Question: I must start with I am quite a javascript novice.
Currently I am making a website where a whole bunch of items are listed. Each item has a default image and 3 images of different angles of the product. I am using JQuery to show a full sized image over the default when the user hovers over the thumbnail.
My question, I have about 90 items. Is there an easier way to do this only in javascript, without having to nest 90 items.
It must be only HTML / CSS / Javascript
Currently for 3 items it would like this :
'''
$(document).ready(function(){
// First thumbnail on each item
$("#thumb1-1,#thumb2-1,#thumb3-1").hover(function(){
$("#image1-1,#image2-1,#image3-1").show();$("#default1,#default2,#default3").hide();
},function(){
$("#image1-1,#image2-1,#image3-1").hide();$("#default1,#default2,#default3").show();
});
// Second thumbnail on each item
$("#thumb1-2,#thumb2-2,#thumb3-2").hover(function(){
$("#image1-2,#image2-2,#image3-2").show();$("#default1,#default2,#default3").hide();
},function(){
$("#image1-2,#image2-2,#image3-2").hide();$("#default1,#default2,#default3").show();
});
// Third thumbnail on each item
$("#thumb1-3,#thumb2-3,#thumb3-3").hover(function(){
$("#image1-3,#image2-3,#image3-3").show();$("#default1,#default2,#default3").hide();
},function(){
$("#image1-3,#image2-3,#image3-3").hide();$("#default1,#default2,#default3").show();
});
});
'''
Rough visual
Most likely will load images at the end of the page to reduce lag, also pages will be split up to about 10 on a page

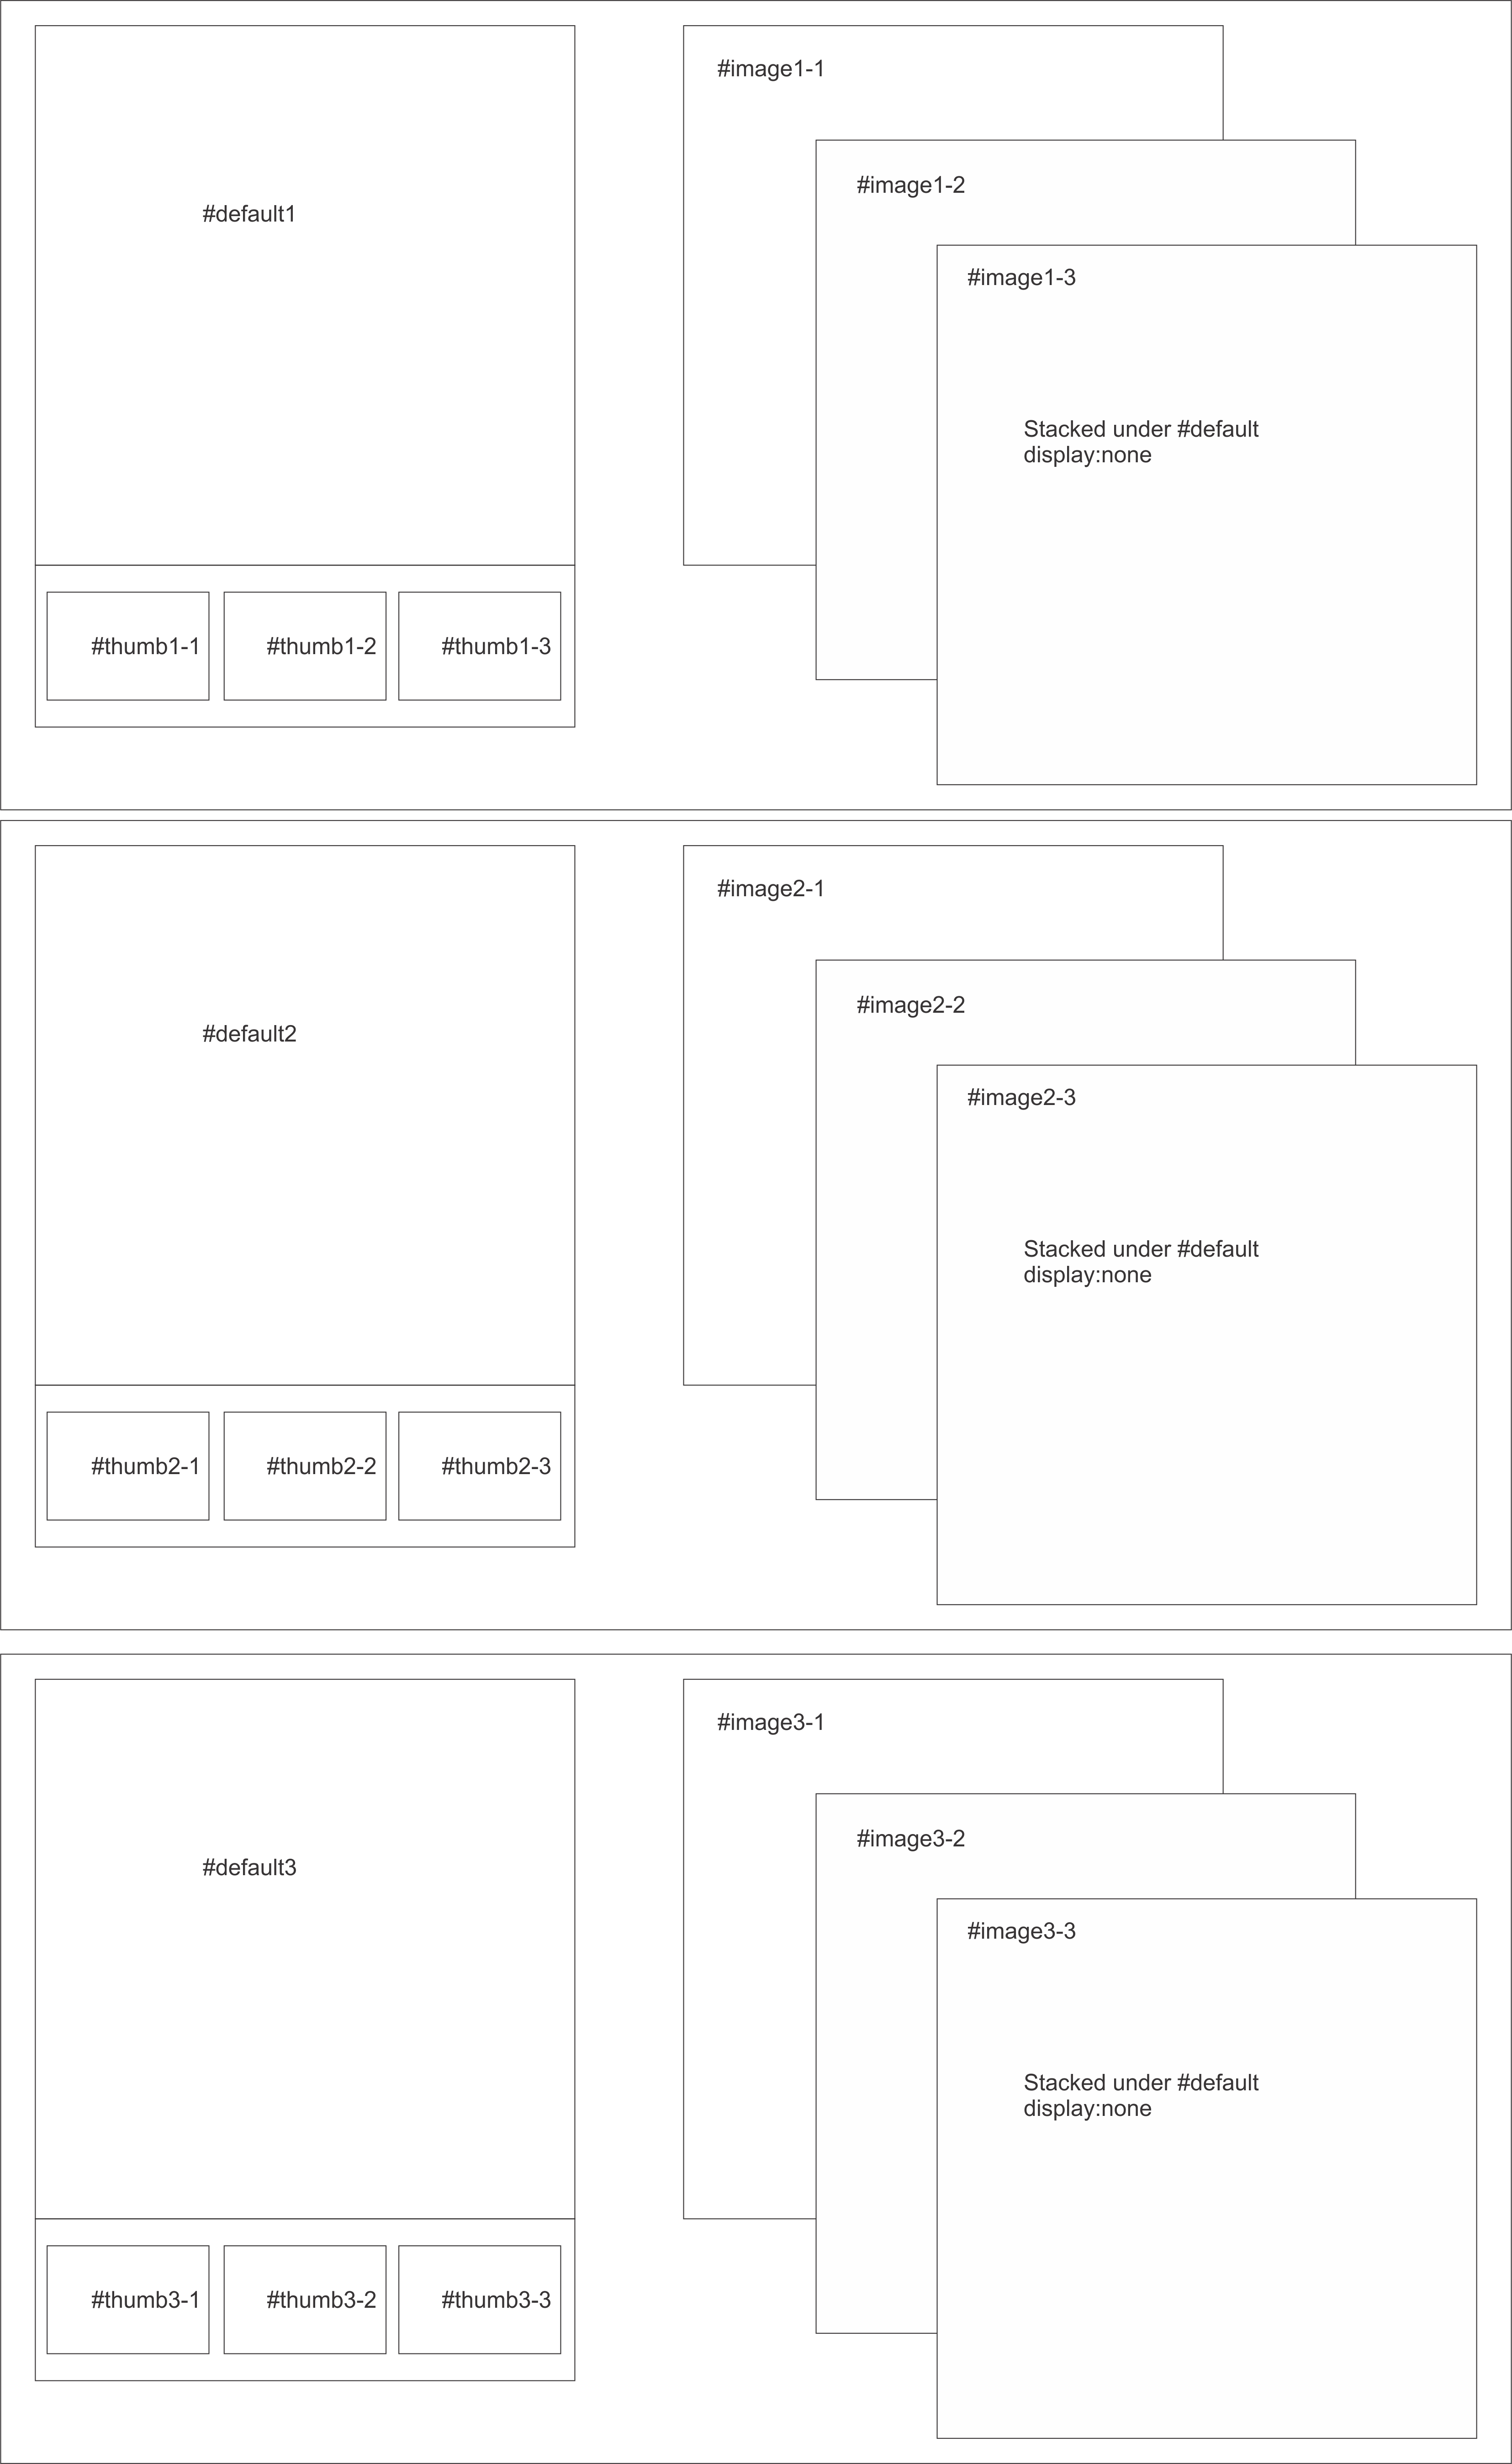
Answer: <URL>
'''
var totalImageTypeCount = 10;
var defaultImageCount = 1;
var thumbImageCount = 3;
var overlayImageCount = 2;
var wrapper = $(".wrapper");
var defaultTag = '<div class=".defaultTag"> this is default';
var overlayTag = '<div class=".overlayTag"> this is oeverlay';
var thumbTag = '<div class=".thumbTag"> this is Thumbnail';
var closeTag = "</div>";
for (var a = 0; a < totalImageTypeCount; a++) {
wrapper.append(defaultTag);
for (var b = 0; b < overlayImageCount; b++) {
wrapper.append(overlayTag);
wrapper.append(closeTag);
}
for (var c = 0; c < thumbImageCount; c++) {
wrapper.append(thumbTag);
wrapper.append(closeTag);
}
wrapper.append(closeTag);
}
'''
use for loop to loop through all the image to you need, you can use 'src=-"dir/yourImage"+a+".jpg"' where 'a' will loop though 1-max number.